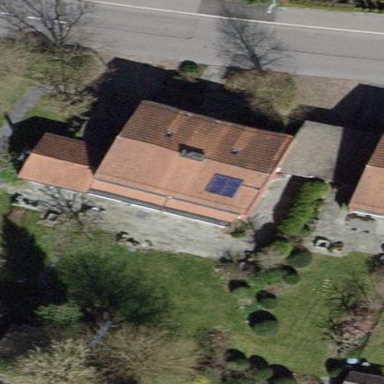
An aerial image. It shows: Building with tile roof.